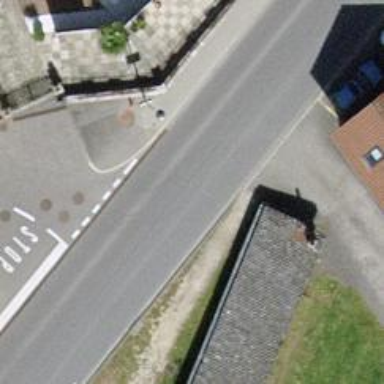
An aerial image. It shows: Tertiary road with asphalt surface.